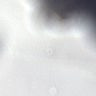
Metastatic tissue present: no